Question: I need to change the colors of the scale of a ggplot in R.
My table is:
'''
tt<-data.frame(C1=c(0.4,.5,.5, 0, .8,.8),C2=c(.5,.6,.7, 0, .7,.8), C3=c(.8,.7,.9, 0, .8,.7),
C4=c(rep(0,6)), C5=c(0.4,.6,.6, 0, .8,.8),C6=c(0.8,.7,.5, 0, .8,.8), C7=c(0.8,.6,.4, 0, .8,.8))
row.names(tt)<-paste("F", 1:6, sep='')
tt<-as.matrix(tt)
'''
Then I do the reshape:
'''
library(ggplot2)
library(reshape2)
tt_melt <- melt(tt)
tt_melt
colnames(tt_melt)<-c('fila', 'columna', 'performance')
'''
And my graph is a representation of a call center and a metric related to each position:
'''
ggplot(data=tt_melt,
aes(x=columna, y=fila, fill=performance)) + geom_tile() +
geom_text(aes(label=performance), color='white')
+ theme_minimal(base_size = 12, base_family = "")+
labs(title = 'Performance por posicion en el call')+
scale_colour_manual(values = c("red","yellow", "green"))
scale_fill_gradient(low = "yellow", high = "darkgreen")
'''

But it doesn't take the scale. I need to get the 0s in white (because it means that there's nobody in that space) and the rest from red to green. So it's not a truly continuous scale (but should be continuous from red to green).
How can I make ggplot take the scale? Also, how can I create a scale that has a condition over the values? And finally, if there's a better way to do this I would be glad to hear about it. Many thanks.
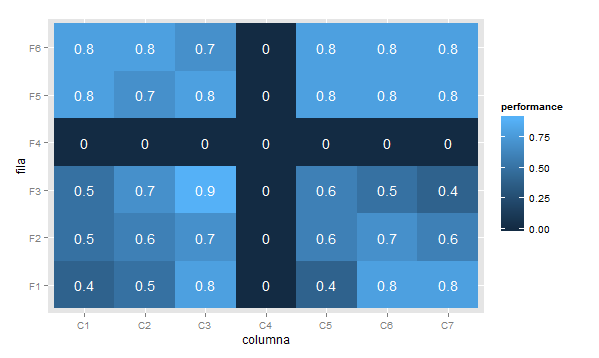
Answer: I hope the code formatting is an artifact of the SO paste. I prefer more structured ggplot builds.
You can have far more control if you generate discrete breaks:
'''
library(ggplot2)
library(reshape2)
tt <- data.frame(C1=c(0.4,.5,.5, 0, .8,.8),
C2=c(.5,.6,.7, 0, .7,.8),
C3=c(.8,.7,.9, 0, .8,.7),
C4=c(rep(0,6)),
C5=c(0.4,.6,.6, 0, .8,.8),
C6=c(0.8,.7,.5, 0, .8,.8),
C7=c(0.8,.6,.4, 0, .8,.8))
row.names(tt) <- paste("F", 1:6, sep='')
tt <- as.matrix(tt)
tt_melt <- melt(tt)
colnames(tt_melt) <- c('fila', 'columna', 'performance')
tt_melt$cut <- cut(tt_melt$performance,
breaks=c(0, 0.1, 0.2, 0.3, 0.4, 0.5, 0.6, 0.7, 0.8, 0.9, 1.0),
labels=as.character(c(0, 0.1, 0.2, 0.3, 0.4, 0.5, 0.6, 0.7, 0.8, 0.9)),
include.lowest=TRUE)
perf_cols <- c("white", colorRampPalette(c("red", "green"))( 9 ))
perf_text_cols <- c("black", rep("white", 9))
gg <- ggplot(data=tt_melt, aes(x=columna, y=fila, fill=cut))
gg <- gg + geom_tile()
gg <- gg + geom_text(aes(label=performance, color=cut))
gg <- gg + labs(title = 'Performance por posicion en el call')
gg <- gg + coord_equal()
gg <- gg + scale_colour_manual(values = perf_text_cols)
gg <- gg + scale_fill_manual(values=perf_cols)
gg <- gg + theme_minimal(base_size = 12, base_family = "")
gg <- gg + theme(legend.position="none")
gg
'''

You should prbly hit up Color Brewer and change the ramp. This method also allows you to ensure the text is visible on the white tiles. Also, 'coord_equal' saves you from playing with height/width to get even blocks. You can also add a border to the tiles by adding a 'color' (non 'aes') parameter to 'geom_tile'.
To keep the '0' values white (per your comment), just use a non 'aes' color like you originally did:
'''
gg <- ggplot(data=tt_melt, aes(x=columna, y=fila, fill=cut))
gg <- gg + geom_tile()
gg <- gg + geom_text(aes(label=performance), color="white")
gg <- gg + labs(title = 'Performance por posicion en el call')
gg <- gg + coord_equal()
gg <- gg + scale_fill_manual(values=perf_cols)
gg <- gg + theme_minimal(base_size = 12, base_family = "")
gg <- gg + theme(legend.position="none")
gg
'''